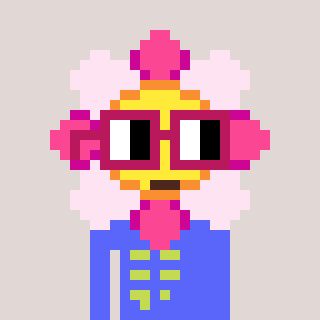
a pixel art character with square dark red glasses, a flower-shaped head and a purple-colored body on a warm background